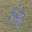
Label: 9